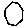
Label: hexagon